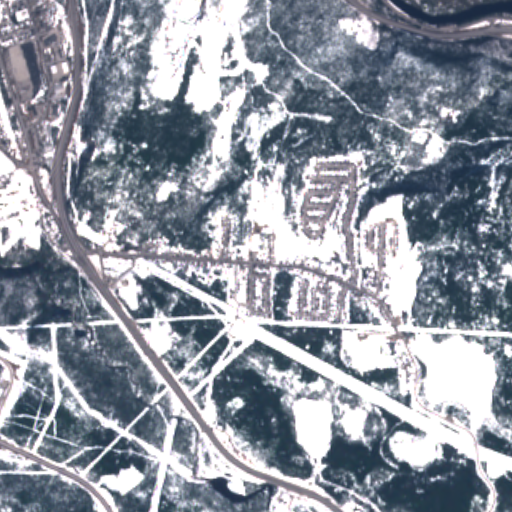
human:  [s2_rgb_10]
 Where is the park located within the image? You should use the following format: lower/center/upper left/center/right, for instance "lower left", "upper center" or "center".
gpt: The park is located in the upper left of the image.
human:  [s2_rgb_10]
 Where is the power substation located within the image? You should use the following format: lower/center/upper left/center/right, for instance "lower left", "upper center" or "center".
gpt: The power substation is located in the center of the image.
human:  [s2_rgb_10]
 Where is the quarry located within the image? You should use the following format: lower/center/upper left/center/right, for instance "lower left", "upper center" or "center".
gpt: There is no quarry in the image.